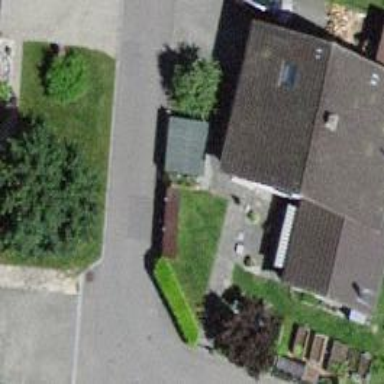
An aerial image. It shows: Detached building.